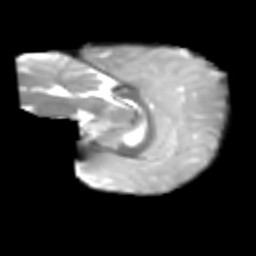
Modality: T2w
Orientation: sagittal
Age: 7
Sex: male
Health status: healthy